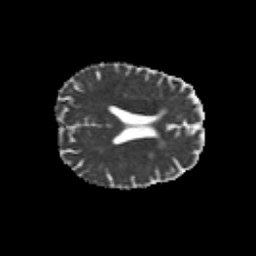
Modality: MD
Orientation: axial
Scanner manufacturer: siemens
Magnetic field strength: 3 T
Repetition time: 6.8 s
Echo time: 0.093 s